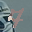
Label: 7